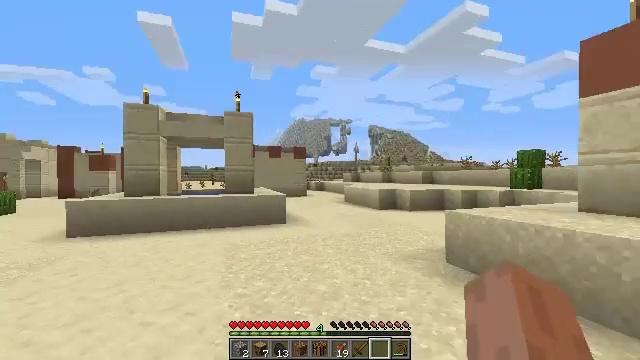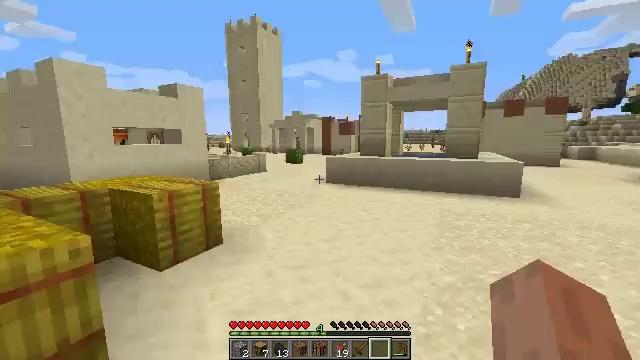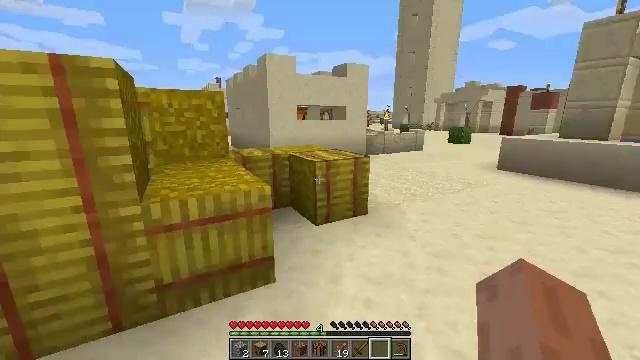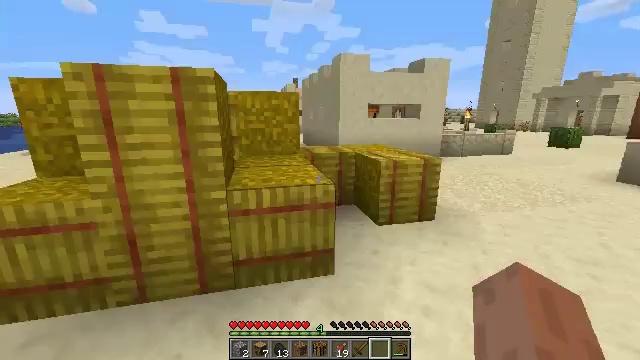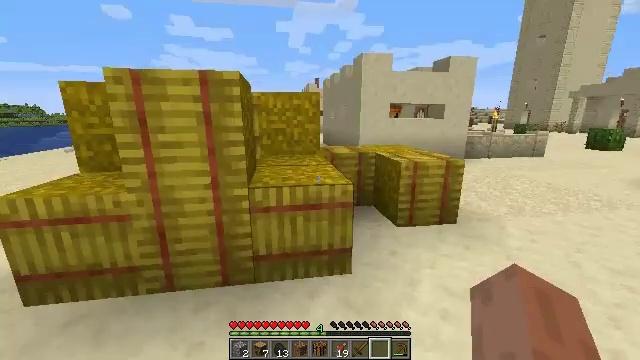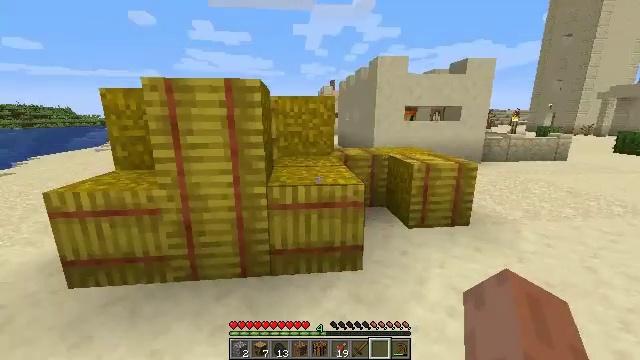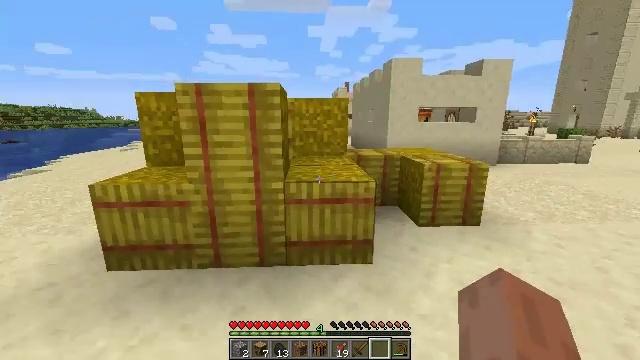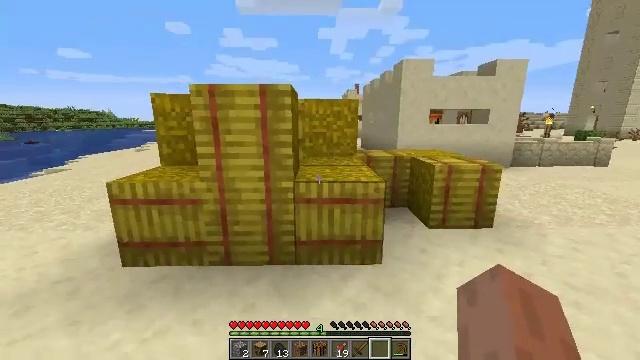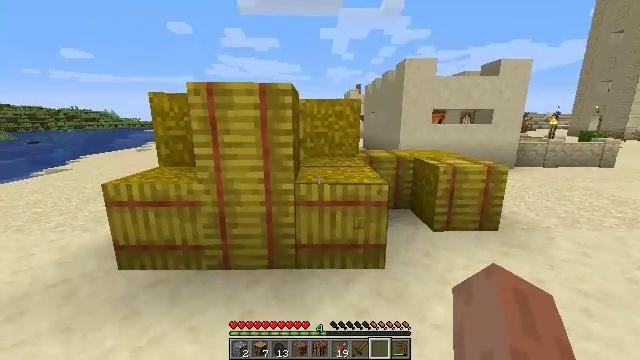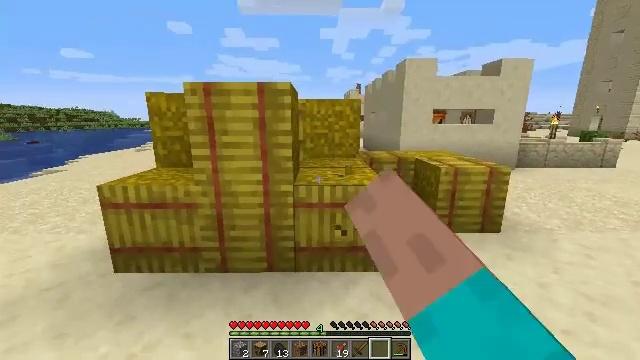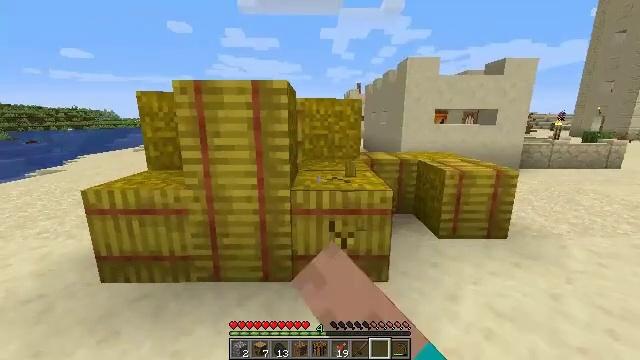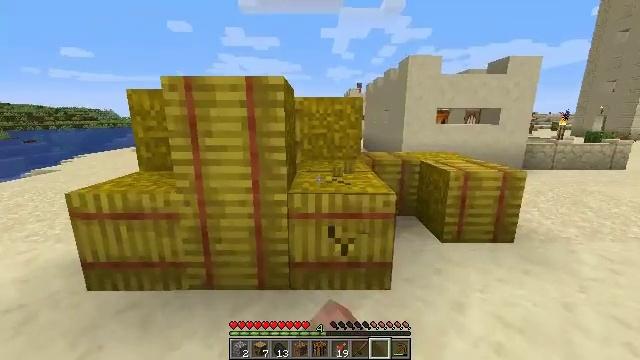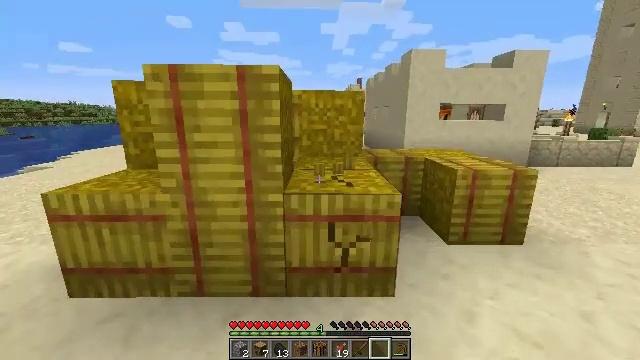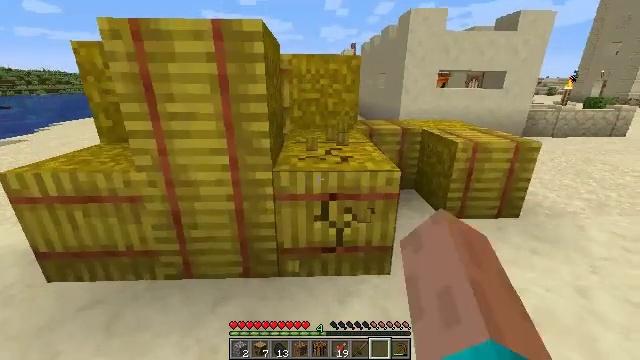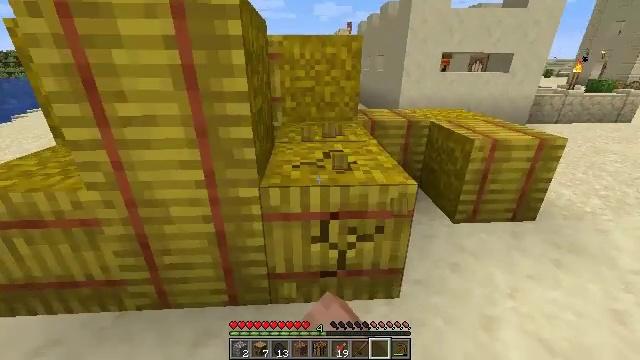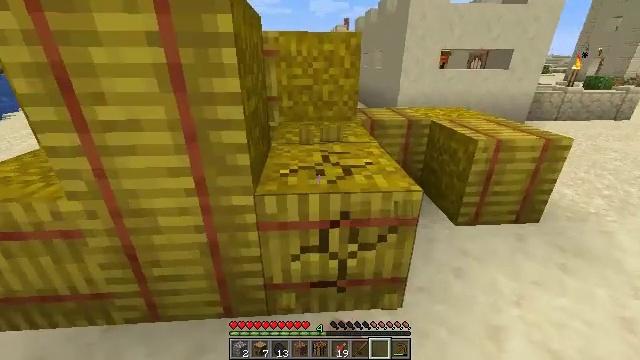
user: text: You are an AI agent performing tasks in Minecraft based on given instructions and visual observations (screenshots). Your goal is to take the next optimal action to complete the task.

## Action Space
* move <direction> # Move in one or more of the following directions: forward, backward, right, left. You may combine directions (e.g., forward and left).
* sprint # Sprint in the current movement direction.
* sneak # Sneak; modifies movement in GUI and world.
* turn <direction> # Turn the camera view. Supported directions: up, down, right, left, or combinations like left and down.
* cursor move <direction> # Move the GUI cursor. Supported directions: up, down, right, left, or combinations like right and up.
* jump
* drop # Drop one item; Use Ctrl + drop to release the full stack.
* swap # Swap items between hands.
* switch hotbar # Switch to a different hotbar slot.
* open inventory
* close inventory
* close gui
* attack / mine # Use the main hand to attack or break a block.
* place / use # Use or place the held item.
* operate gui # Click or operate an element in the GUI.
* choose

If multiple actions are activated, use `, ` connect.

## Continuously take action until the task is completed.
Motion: motion action
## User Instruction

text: Harvest hay blocks from the village.
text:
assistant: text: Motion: turn left and down
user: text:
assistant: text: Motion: turn left and down
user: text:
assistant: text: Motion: move back, turn left
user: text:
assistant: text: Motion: move back, turn left
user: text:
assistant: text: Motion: move back, turn left
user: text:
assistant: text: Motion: turn left
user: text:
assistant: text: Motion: turn left
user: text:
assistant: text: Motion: move forward, attack / mine
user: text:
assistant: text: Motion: move forward, attack / mine
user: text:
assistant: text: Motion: move forward, attack / mine
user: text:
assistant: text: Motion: move forward, attack / mine
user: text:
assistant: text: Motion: move forward, attack / mine
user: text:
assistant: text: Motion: move forward, turn right and down, attack / mine
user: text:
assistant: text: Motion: move forward, turn right and down, attack / mine
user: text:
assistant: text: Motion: move forward, attack / mine
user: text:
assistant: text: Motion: turn down, attack / mine
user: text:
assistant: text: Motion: turn down, attack / mine
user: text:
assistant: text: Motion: turn down, attack / mine
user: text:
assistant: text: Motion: turn down, attack / mine
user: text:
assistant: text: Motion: attack / mine
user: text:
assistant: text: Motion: attack / mine
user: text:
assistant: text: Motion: attack / mine
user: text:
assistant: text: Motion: attack / mine
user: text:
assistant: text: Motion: attack / mine
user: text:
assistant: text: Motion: attack / mine
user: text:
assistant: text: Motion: attack / mine
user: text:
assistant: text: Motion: attack / mine
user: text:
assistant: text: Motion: attack / mine
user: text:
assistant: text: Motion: turn left and up, attack / mine
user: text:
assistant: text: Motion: turn left and up, attack / mine